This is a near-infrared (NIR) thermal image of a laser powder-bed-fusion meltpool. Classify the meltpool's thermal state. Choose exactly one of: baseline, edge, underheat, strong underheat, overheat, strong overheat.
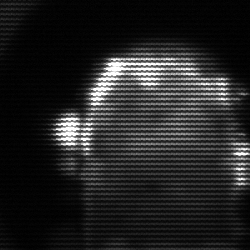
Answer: baseline